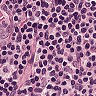
Metastatic tissue present: no